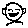
Label: smiley face